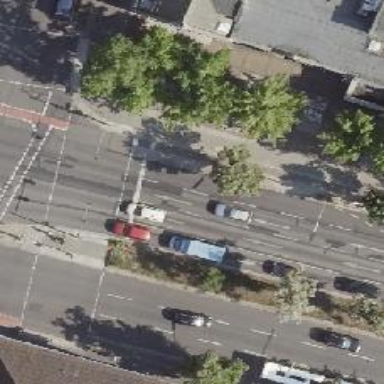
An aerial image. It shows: Road with traffic signals.